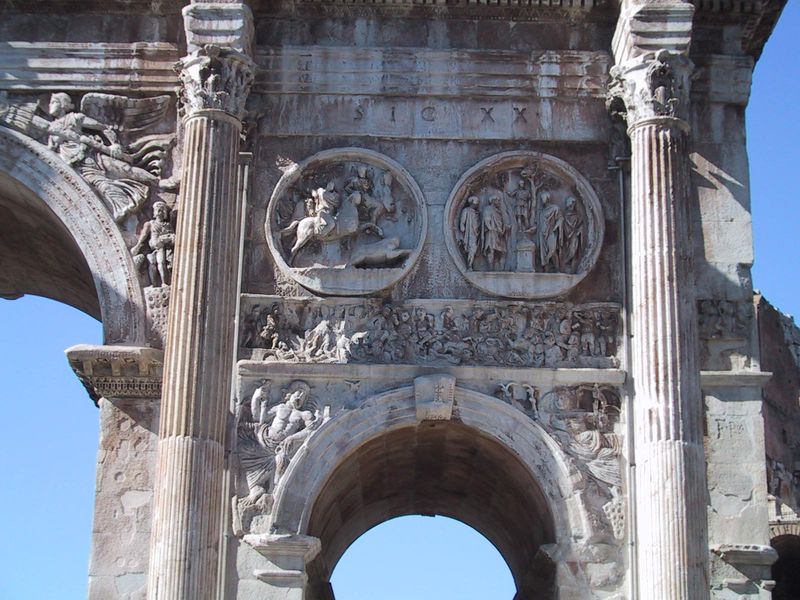
Titel: Forum Romanum: Konstantinsbogen
Standort: Rom, Forum Romanum (EU - I - Latium)
Schlagwörter: flügel, mann, ausschnitt, marmor, männer, säule, säulen, architektur, pferd, reiter, rund, engel, relief, farbig, bogen, pilaster, figuren, rundbogen, detail, tor, foto, medaillon, text, kapitelle, rom, kapitell, römer, sims, gesims, antik, griechisch, kanneluren, feldherr, löwe, putten, korinthisch, römisch, triumpfbogen, triumphbogen, bauwerk, kannelur, 20, xx, kannellierte, sic